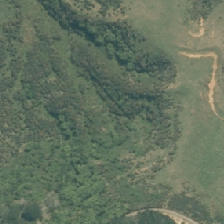
Land cover: grose_broom